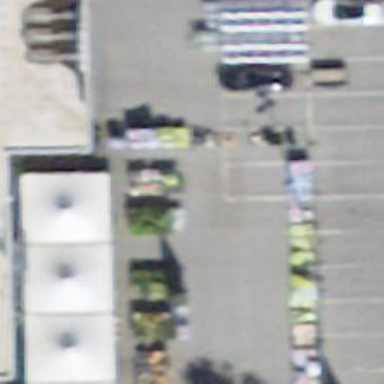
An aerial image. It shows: Parking aisle designated as service road.